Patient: sex M, age 65
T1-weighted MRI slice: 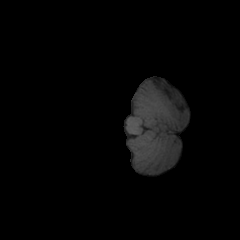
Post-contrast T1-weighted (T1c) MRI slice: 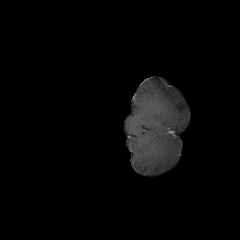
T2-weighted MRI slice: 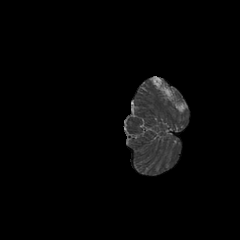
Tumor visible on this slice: no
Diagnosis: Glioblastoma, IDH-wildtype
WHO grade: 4